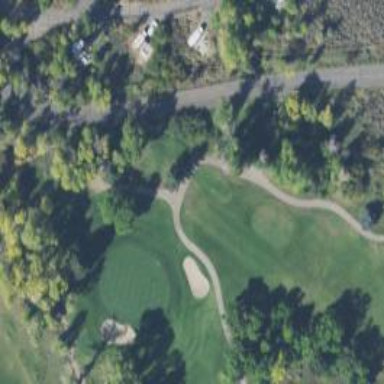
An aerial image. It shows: Service road used as golf cart path.